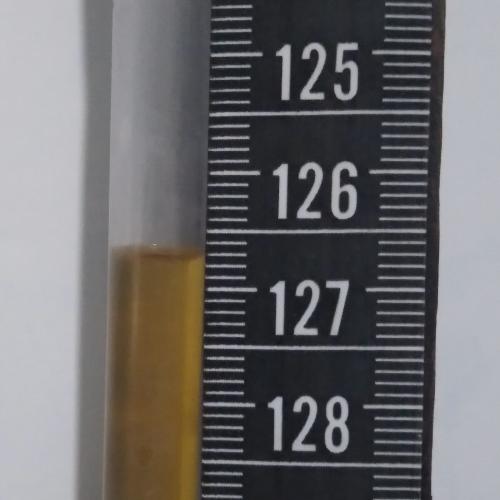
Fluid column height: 126.7 cm